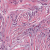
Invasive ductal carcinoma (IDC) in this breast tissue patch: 1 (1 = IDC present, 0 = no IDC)